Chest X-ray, PA view. Patient: 48 years old, sex M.
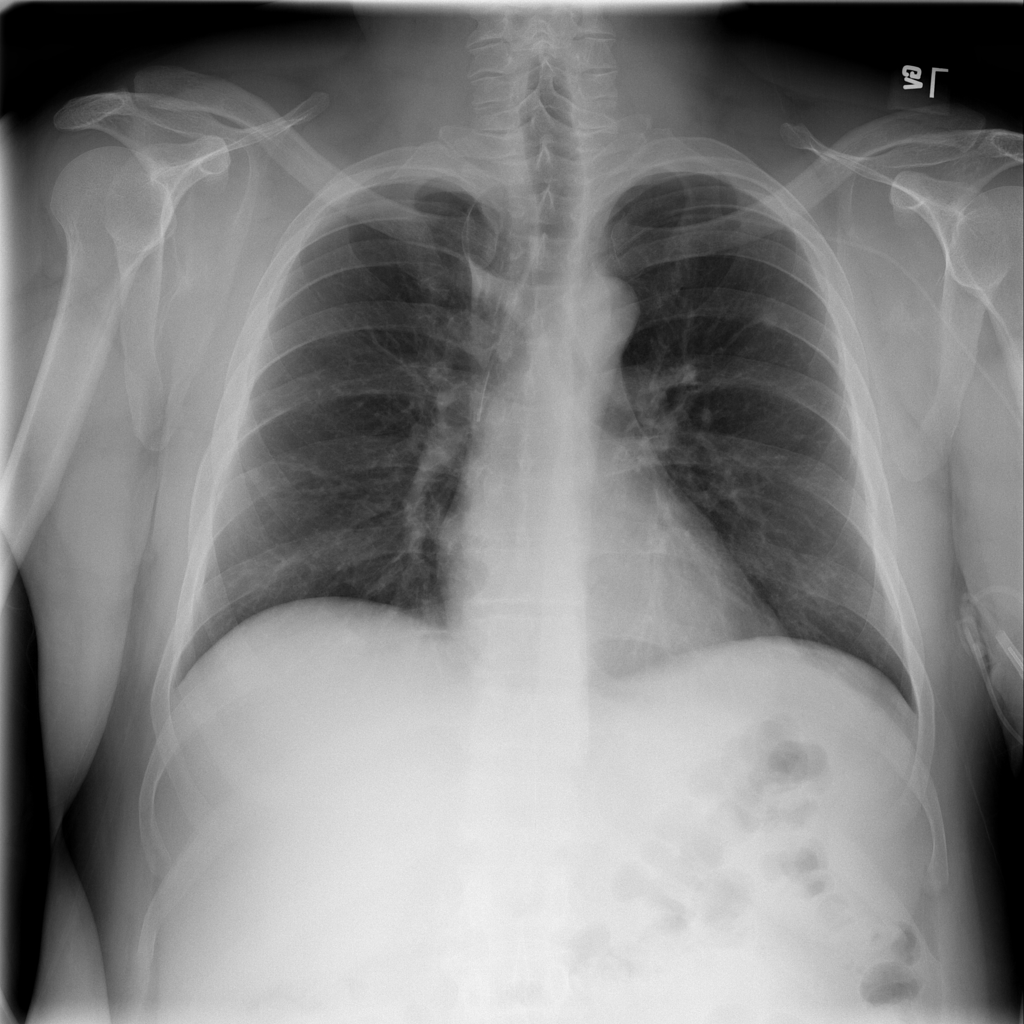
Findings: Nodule